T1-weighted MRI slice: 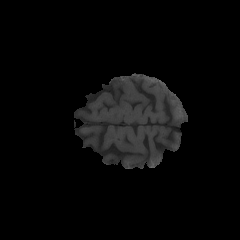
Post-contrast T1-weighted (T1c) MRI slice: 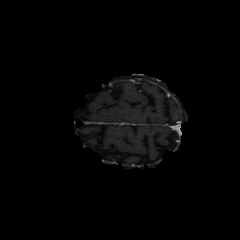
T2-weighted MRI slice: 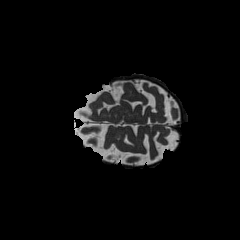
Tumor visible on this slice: no